Question: I would like to define a variable in Racket for a quantum state, which is written by convention as:

The <URL> tells me this is not possible, because:
> '|' starts a subsequence of characters to be included verbatim in the delimited sequence
However, I am surprised to find that page <URL>, in section "Racket", mentions:
> Vertical bars can be used as identifier quotations used around it
Is this a bad formulation or can a variable name in Racket actually use a vertical bar somehow? Can someone give an example, please?
Thanks in advance.
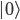
Answer: The vertical bar is a way of avoiding the usual interpretation of the characters inside it from the language reader. So it can be used to define symbols with special characters inside them, for instance:
'''
(define |(| 5)
(+ |(| 1) ; produces 6
'''
You can always use the backquote to insert a vertical bar in a symbol (see the <URL>.
But I think there is no simple way of using a symbol with a vertical bar like '|0>' in "standard" Racket, since the vertical bar is treated in special way by its reader.